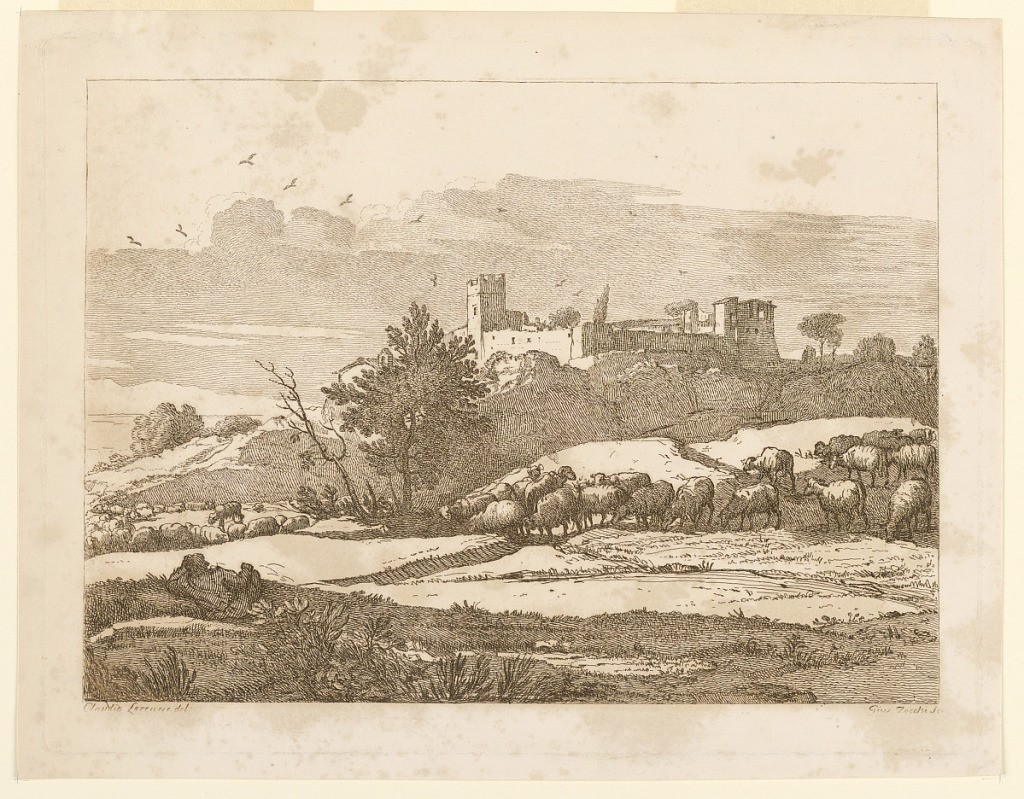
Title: Landscape with a Castle
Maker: Claude Lorrain, French, 1604 - 1682
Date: ca. 1760–1780
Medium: Engraving in brown ink on white paper
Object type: Print
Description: Castle on a ridge, with flocks of sheep in the foreground and to left. Birds above.